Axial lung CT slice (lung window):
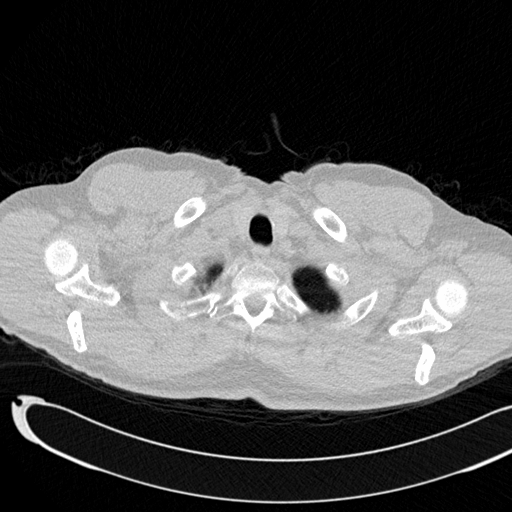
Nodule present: no